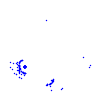
Particle: kaon